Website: bh-photo
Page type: cart
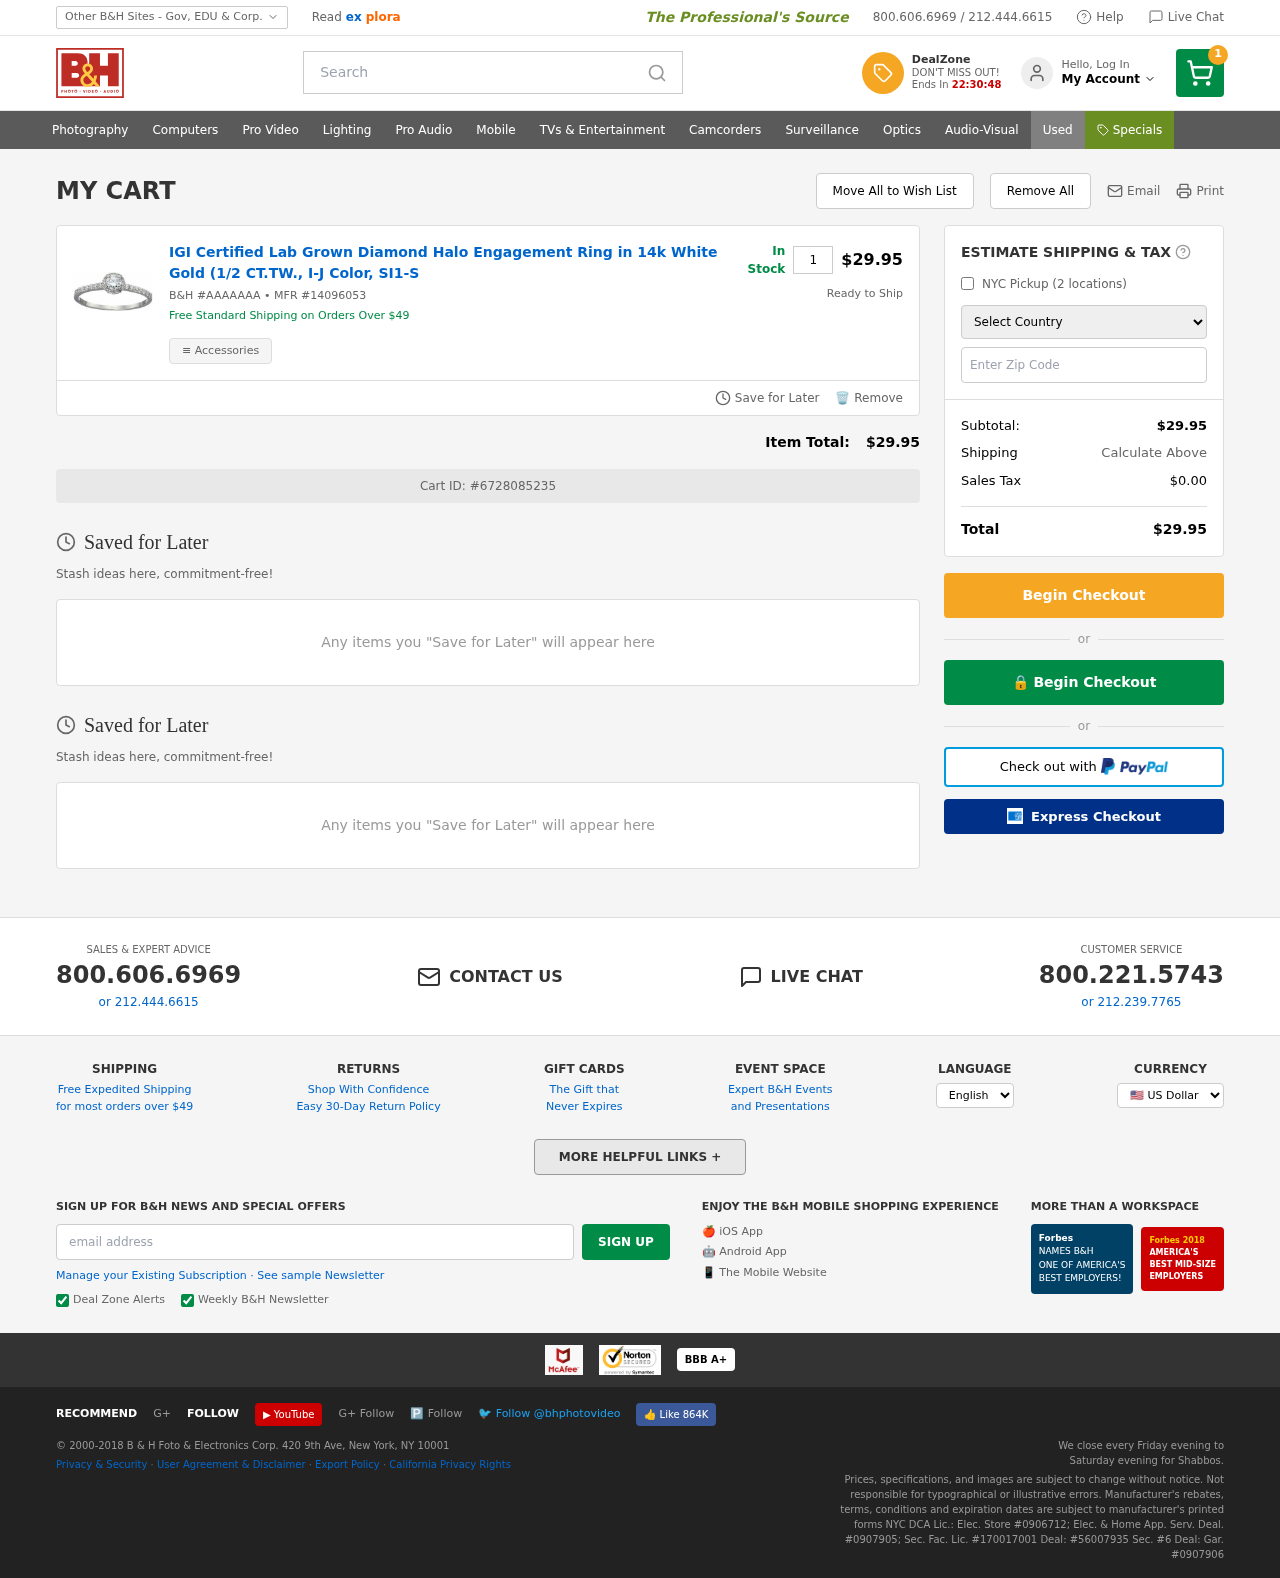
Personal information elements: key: PII_COUNTRY
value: United States
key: PII_EMAIL
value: kaitlyn.strickland@gmail.com
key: PII_POSTCODE
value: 79616
Product elements: key: PRODUCT1_NAME
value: IGI Certified Lab Grown Diamond Halo Engagement Ring in 14k White Gold (1/2 CT.TW., I-J Color, SI1-S
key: PRODUCT1_QUANTITY
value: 1
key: PRODUCT1_SKU
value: AAAAAAA
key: PRODUCT1_MFR
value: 14096053
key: PRODUCT1_SUBTOTAL
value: $29.95
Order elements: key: ORDER_NUM_ITEMS
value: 1
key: ORDER_SUBTOTAL
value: $29.95
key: ORDER_ID
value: #6728085235
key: ORDER_TAX
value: $0.00
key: ORDER_TOTAL
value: $29.95
Search elements: key: HEADER_SEARCH
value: Search